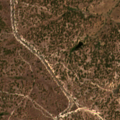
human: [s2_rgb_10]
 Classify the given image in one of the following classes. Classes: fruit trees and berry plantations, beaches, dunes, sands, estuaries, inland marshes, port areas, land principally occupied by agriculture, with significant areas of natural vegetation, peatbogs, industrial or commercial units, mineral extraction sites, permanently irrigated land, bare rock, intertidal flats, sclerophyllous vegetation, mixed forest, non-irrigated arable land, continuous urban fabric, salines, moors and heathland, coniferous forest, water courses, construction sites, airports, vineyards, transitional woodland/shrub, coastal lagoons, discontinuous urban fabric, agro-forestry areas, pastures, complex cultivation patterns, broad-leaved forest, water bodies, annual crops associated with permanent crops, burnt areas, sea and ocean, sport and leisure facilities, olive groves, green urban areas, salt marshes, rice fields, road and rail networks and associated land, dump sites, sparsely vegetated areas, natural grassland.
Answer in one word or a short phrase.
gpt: non-irrigated arable land, agro-forestry areas